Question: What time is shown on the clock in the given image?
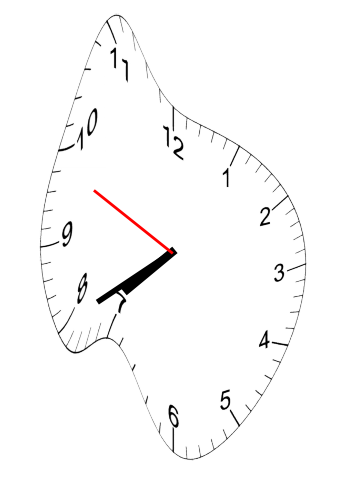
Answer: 07:39:49